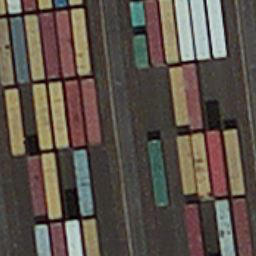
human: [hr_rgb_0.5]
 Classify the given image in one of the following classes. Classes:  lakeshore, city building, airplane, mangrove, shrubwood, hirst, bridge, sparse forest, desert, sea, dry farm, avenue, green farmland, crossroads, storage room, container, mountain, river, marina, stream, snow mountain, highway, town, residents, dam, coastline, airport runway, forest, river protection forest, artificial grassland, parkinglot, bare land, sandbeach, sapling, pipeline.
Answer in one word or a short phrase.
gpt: container